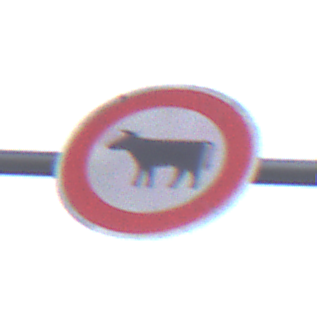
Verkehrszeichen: VerbotViehtrieb
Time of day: SunriseSunset
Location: Outdoor (Nature)
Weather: Overcast
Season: NotSpecified
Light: Natural